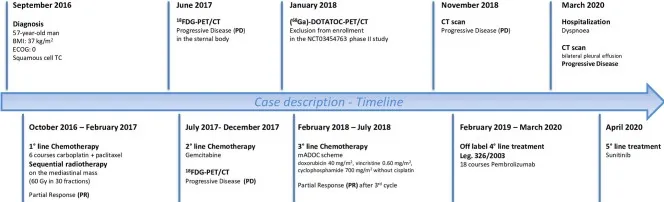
Timeline showing patient history from the diagnosis of Squamous Cell Thymic Cancer to the most recent treatment perspectives.
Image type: chart (chart)